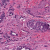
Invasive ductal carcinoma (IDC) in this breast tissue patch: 1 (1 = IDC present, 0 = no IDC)